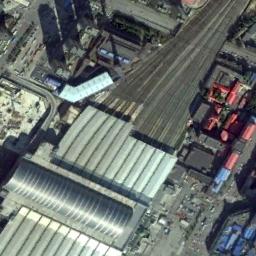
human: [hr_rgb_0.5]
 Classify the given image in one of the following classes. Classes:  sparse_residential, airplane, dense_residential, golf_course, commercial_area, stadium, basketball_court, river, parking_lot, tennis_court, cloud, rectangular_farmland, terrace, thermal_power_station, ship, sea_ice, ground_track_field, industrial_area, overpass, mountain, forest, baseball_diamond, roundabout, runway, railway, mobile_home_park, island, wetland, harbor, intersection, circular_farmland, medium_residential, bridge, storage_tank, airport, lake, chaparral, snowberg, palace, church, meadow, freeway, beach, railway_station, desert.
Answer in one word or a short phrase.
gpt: railway_station